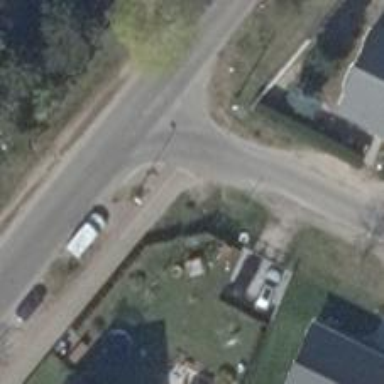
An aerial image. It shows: Road with "give way" sign.